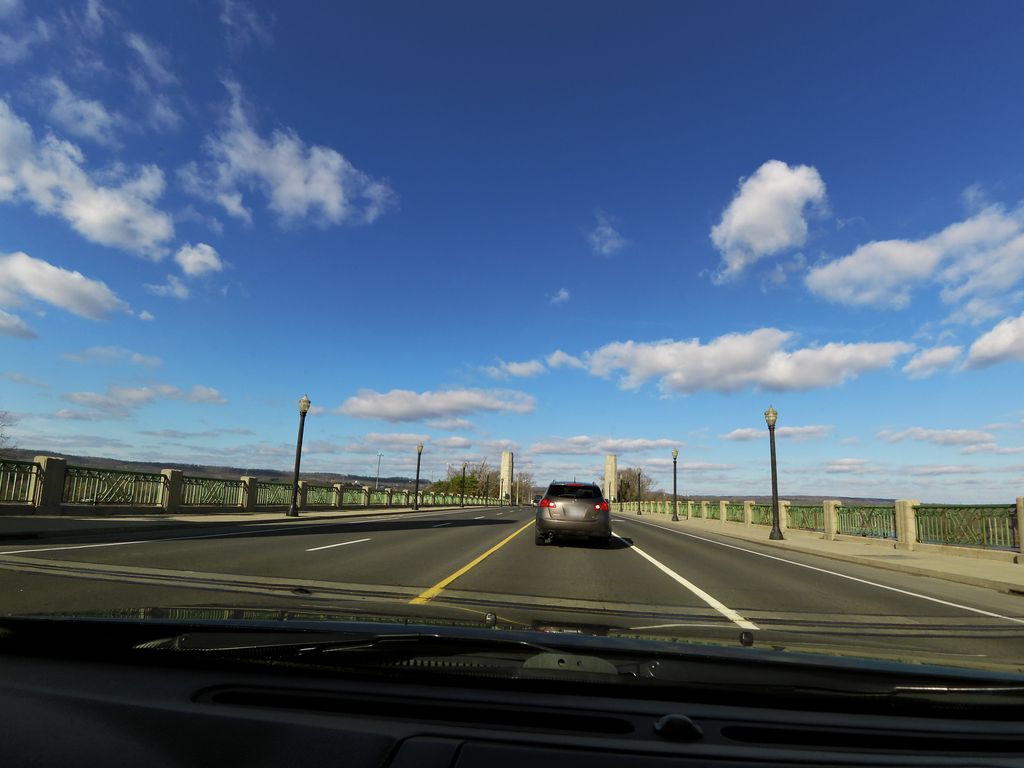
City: hamilton